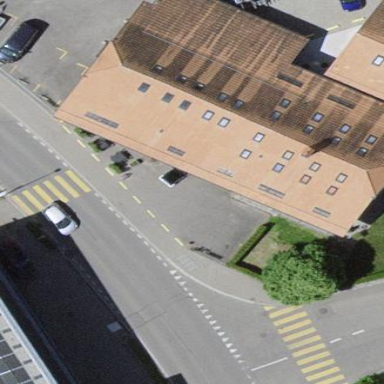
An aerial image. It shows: Half-hipped roof house.